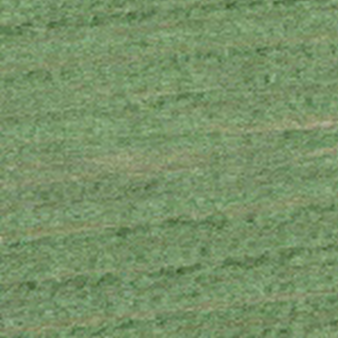
Label: other